Interaction volume radius: 10 \u00c5
Interaction volume height: 40 \u00c5
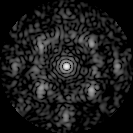
Disorder parameter: 0.5575